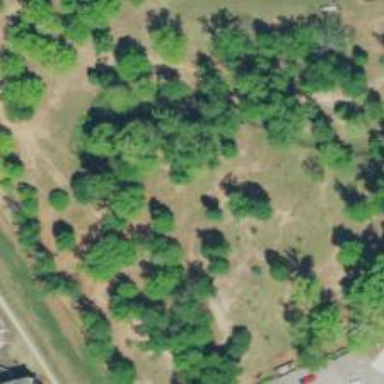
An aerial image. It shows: Disc golf basket.